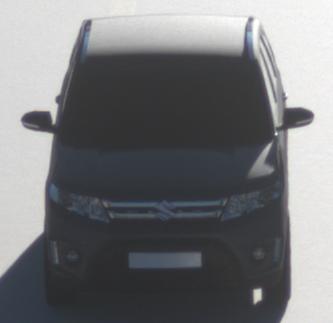
Make: Suzuki
Model: Vitara 1.6
Detailed model: Vitara (LY)
Model produced from: 2015/04
Model produced until: 2018/08
Doors: 5
Color: gray
Road condition: dry road
Daytime: morning or afternoon
Contrast: high contrast